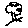
Label: tree